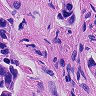
Metastatic tissue present: yes